Question: # Sample data
'''
data <- data.frame(Country = c("Mexico","USA","Canada","Chile"), Per = c(15.5,75.3,5.2,4.0))
'''
I tried set position of labels.
'''
ggplot(data =data) +
geom_bar(aes(x = "", y = Per, fill = Country), stat = "identity", width = 1) +
coord_polar("y", start = 0) +
theme_void()+
geom_text(aes(x = 1.2, y = cumsum(Per), label = Per))
'''
But pie chart actually look like:

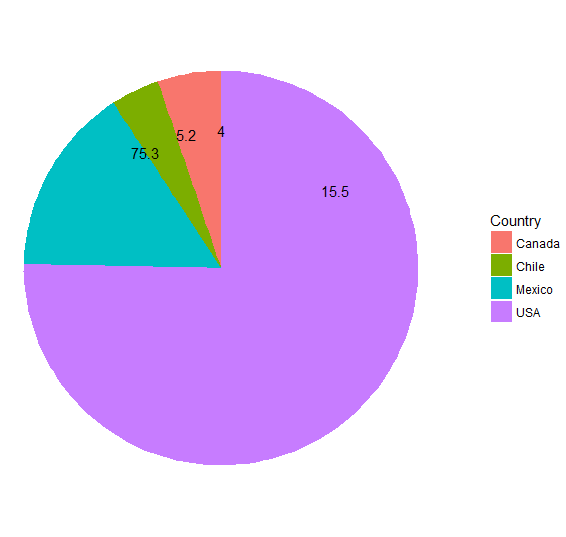
Answer: You have to sort the data before calculating the cumulative sum. Then, you can optimize label position, e.g. by subtracting half of 'Per':
'''
library(tidyverse)
data %>%
arrange(-Per) %>%
mutate(Per_cumsum=cumsum(Per)) %>%
ggplot(aes(x=1, y=Per, fill=Country)) +
geom_col() +
geom_text(aes(x=1,y = Per_cumsum-Per/2, label=Per)) +
coord_polar("y", start=0) +
theme_void()
'''
<URL>
PS: 'geom_col' uses stat_identity by default: it leaves the data as is.
Or simply use 'position_stack'
'''
data %>%
ggplot(aes(x=1, y=Per, fill=Country)) +
geom_col() +
geom_text(aes(label = Per), position = position_stack(vjust = 0.5))+
coord_polar(theta = "y") +
theme_void()
'''
<URL>
From the help:
'''
# To place text in the middle of each bar in a stacked barplot, you
# need to set the vjust parameter of position_stack()
'''